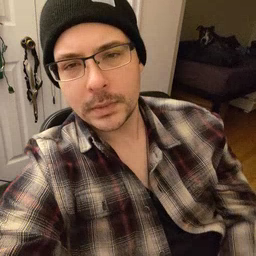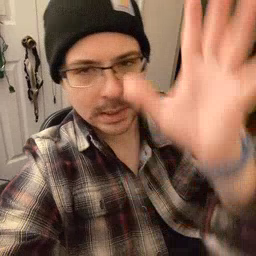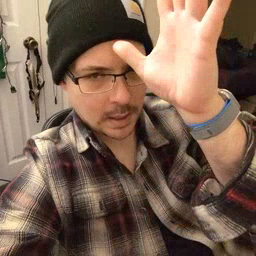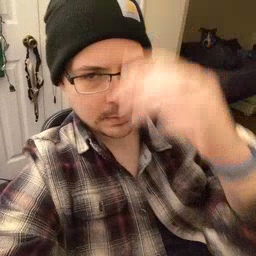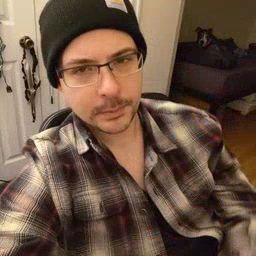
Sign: dad